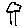
Label: tree